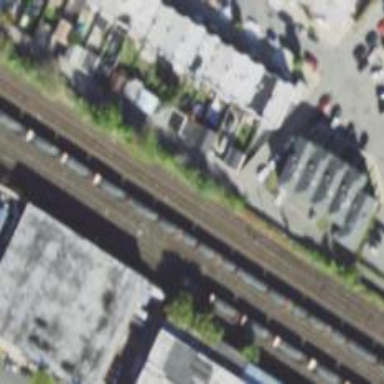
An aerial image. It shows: View of railway yard.